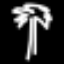
Label: palm tree